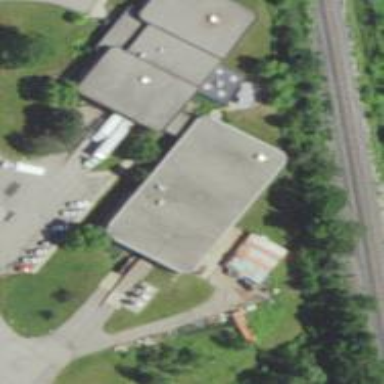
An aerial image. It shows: Industrial building.